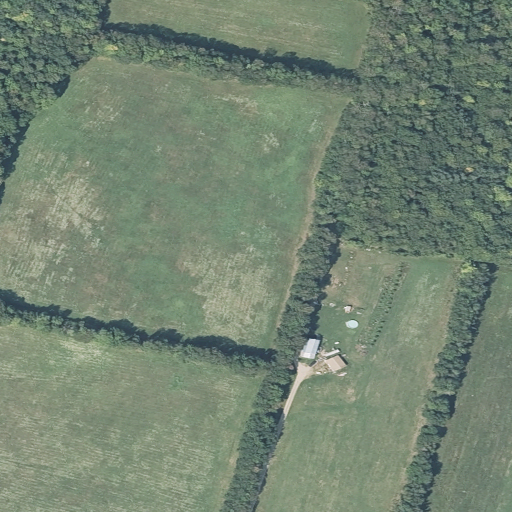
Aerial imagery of mountain in Maine named Springer Hill containing pasture, deciduous forest, mixed forest, open development, and low intensity development